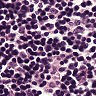
Metastatic tissue present: no